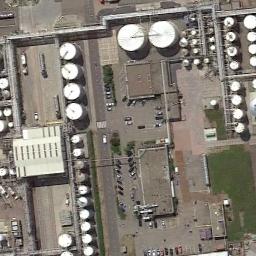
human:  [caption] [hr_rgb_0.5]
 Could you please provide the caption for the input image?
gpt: There are many different sized storage tanks , many buildings and many cars in the factory, And there are large lawns in the factory .

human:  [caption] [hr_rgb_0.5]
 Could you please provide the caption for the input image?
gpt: There are two identical storage tanks beside a white house .

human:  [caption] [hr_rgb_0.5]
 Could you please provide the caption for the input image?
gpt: There are many cars near the storage tanks .

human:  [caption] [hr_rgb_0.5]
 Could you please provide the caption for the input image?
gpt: There are many white storage tanks on the bare land next to the grass .

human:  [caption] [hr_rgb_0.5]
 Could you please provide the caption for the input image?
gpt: There are many storage tanks arranged neatly .